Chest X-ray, PA view. Patient: 25 years old, sex M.
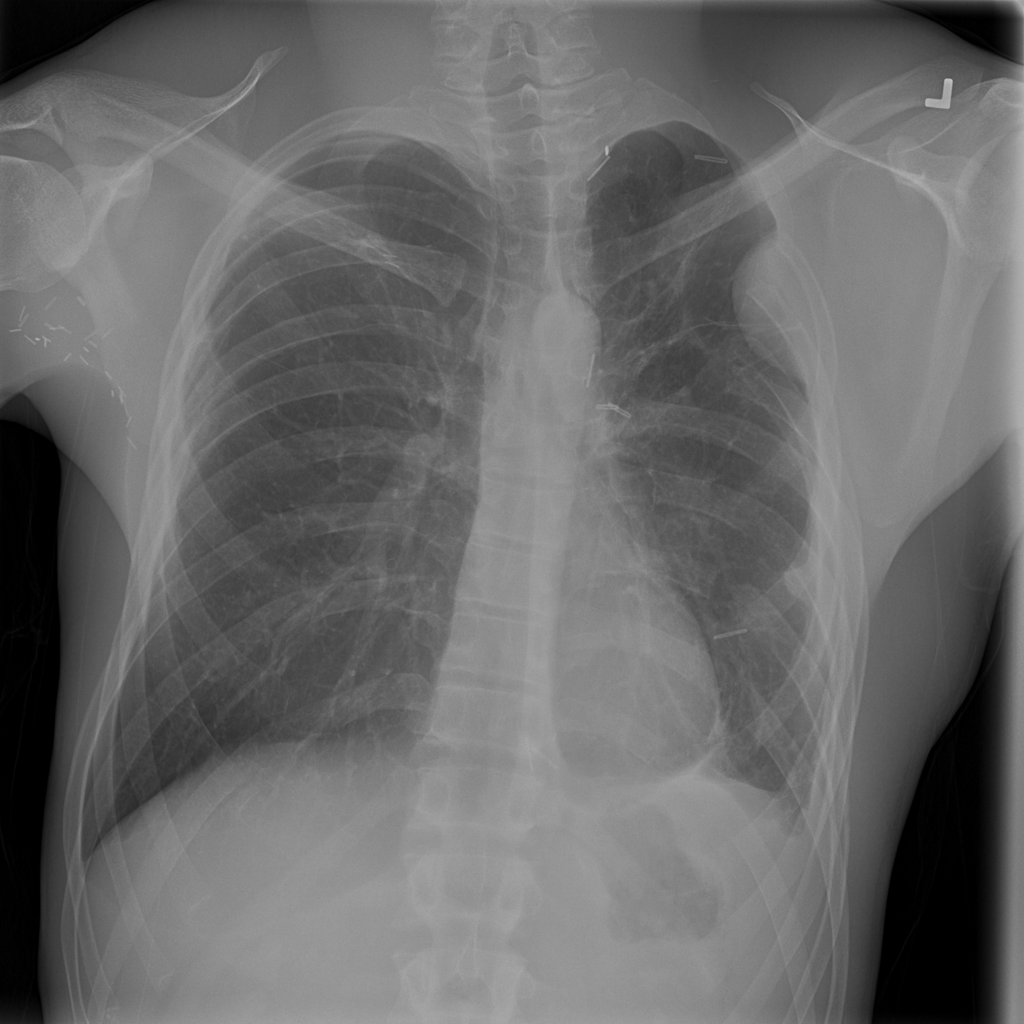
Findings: Mass